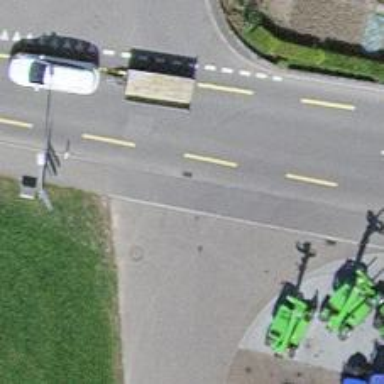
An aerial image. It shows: Unmarked crossing on the road.